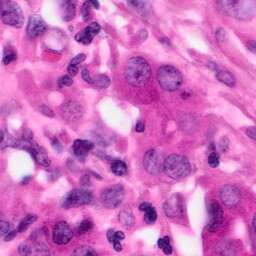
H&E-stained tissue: Pancreatic